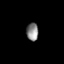
Tissue: skin
Cell type: Myeloid cells
Senescence score: 0.6942
Nuclear area (px): 205
Mean DAPI intensity: 137.132